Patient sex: M
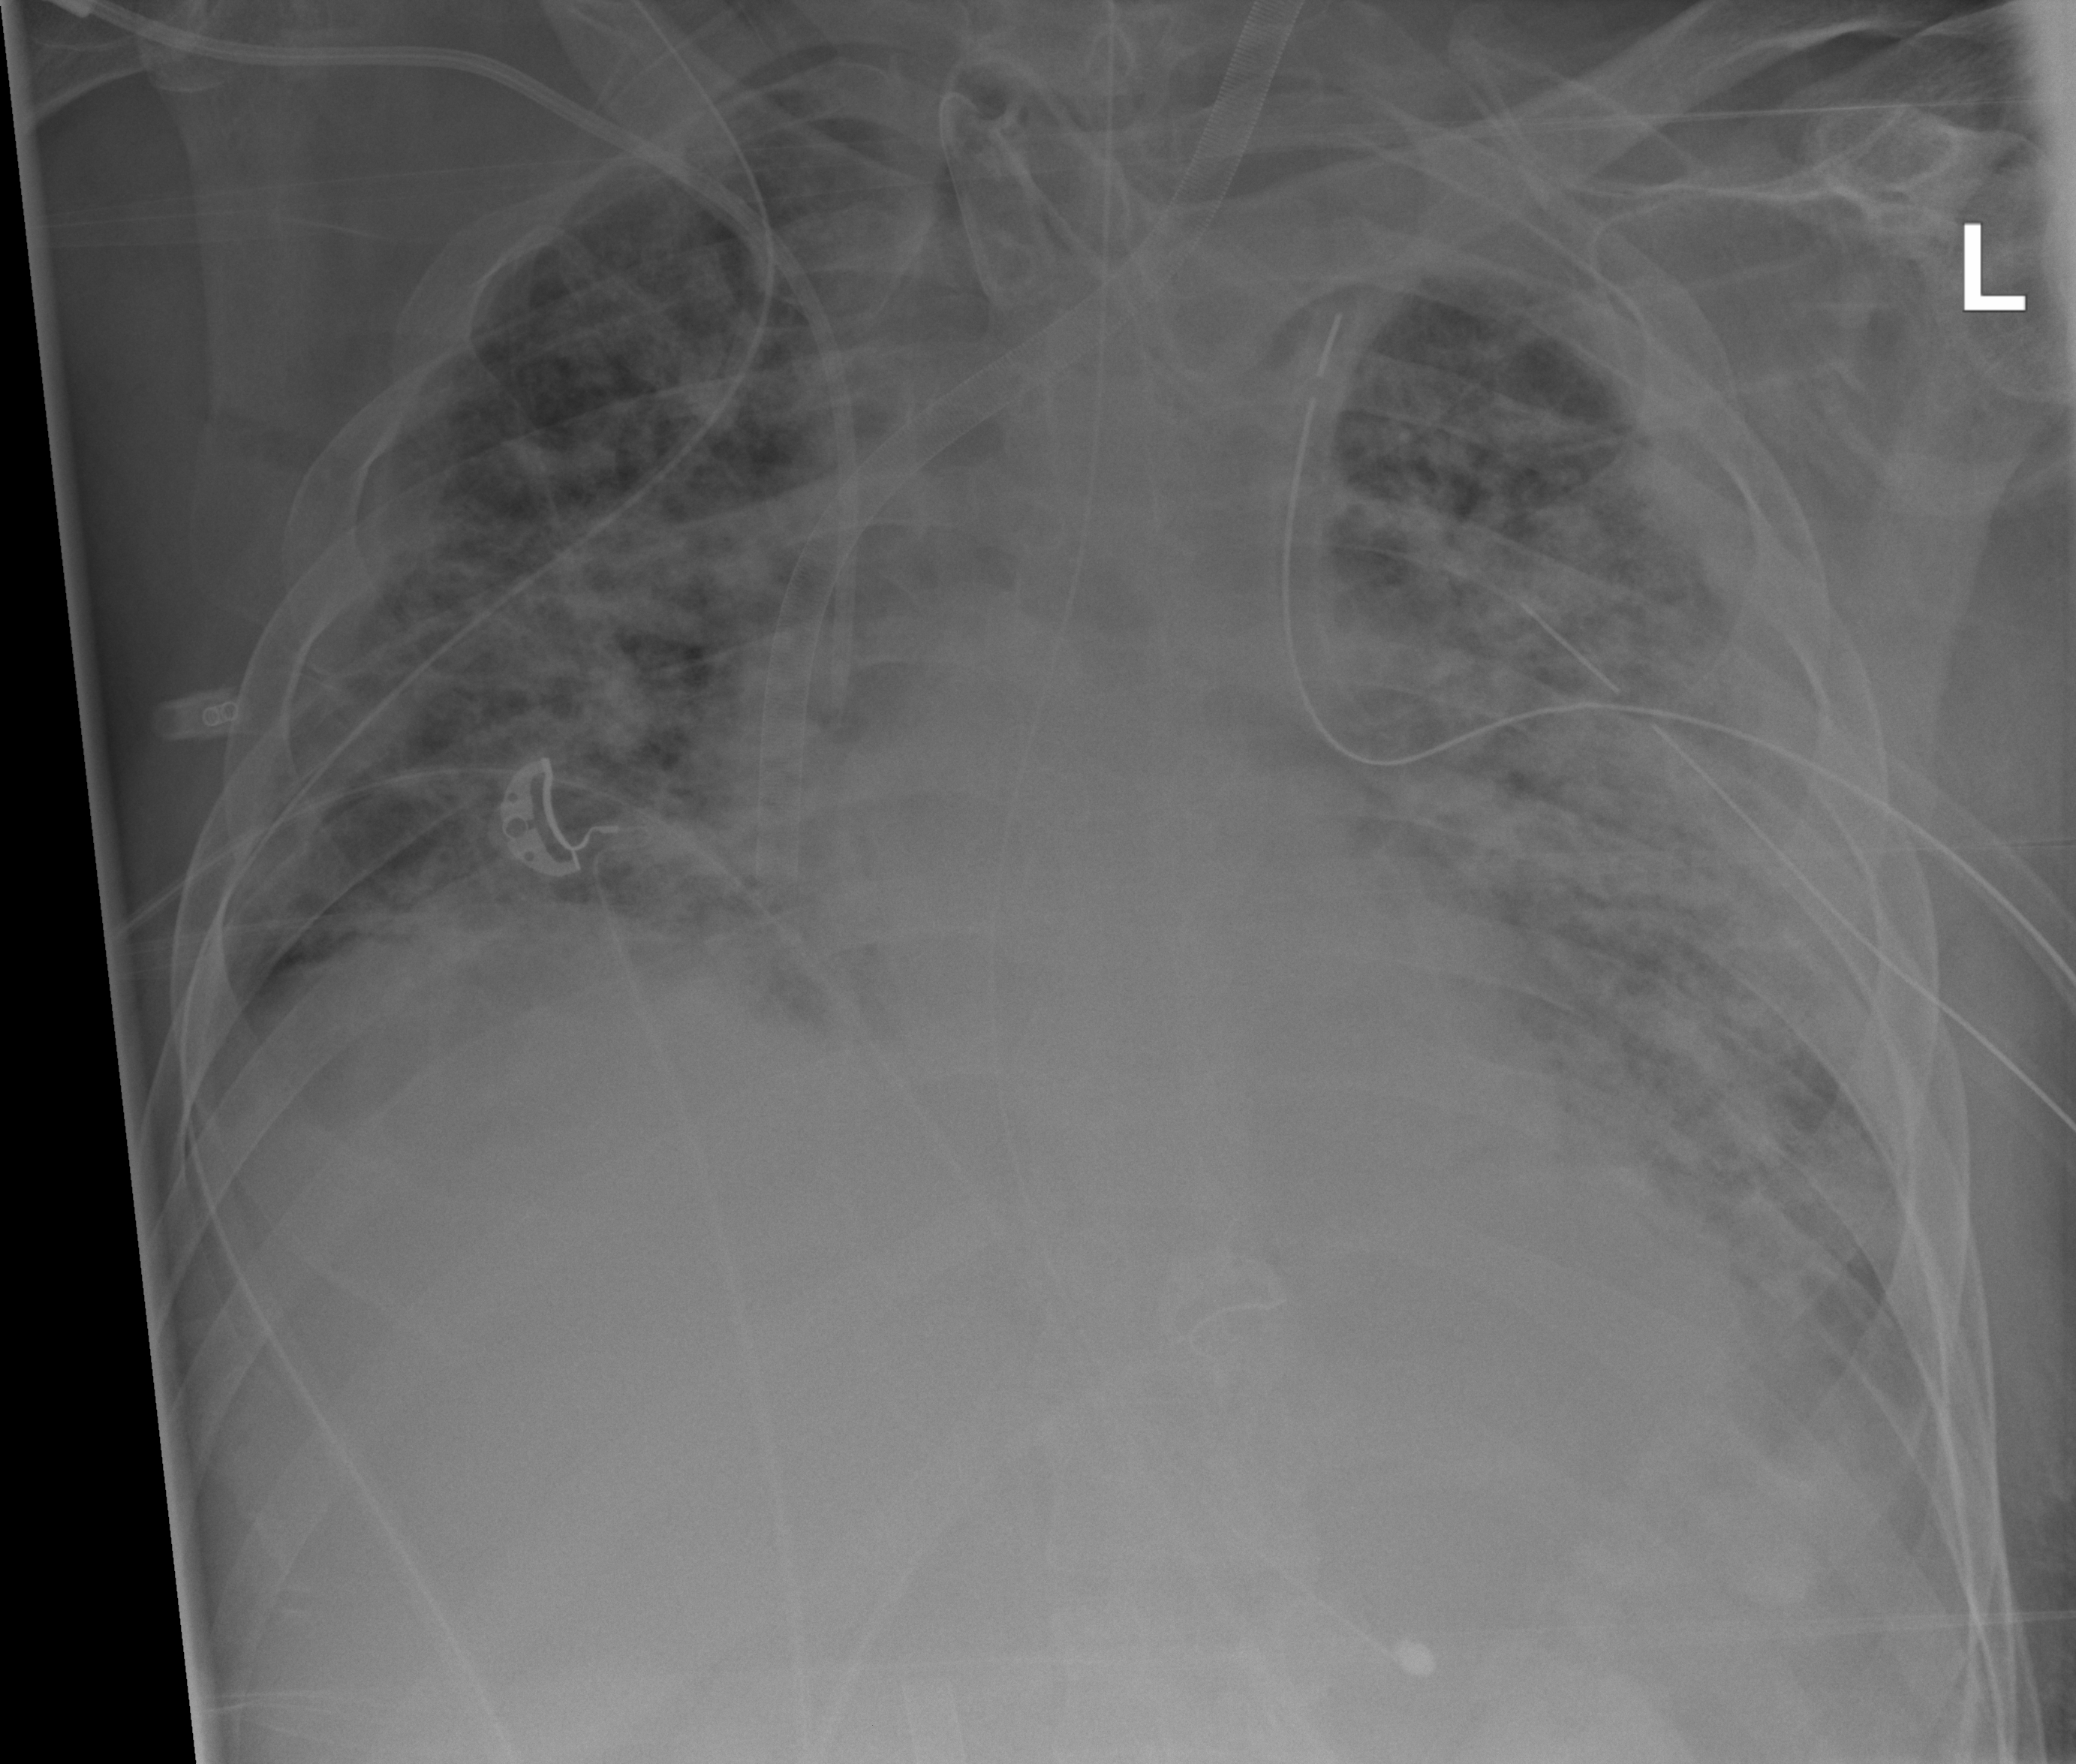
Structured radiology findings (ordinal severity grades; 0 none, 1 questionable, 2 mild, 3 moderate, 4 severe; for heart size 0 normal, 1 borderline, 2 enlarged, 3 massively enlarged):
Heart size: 1
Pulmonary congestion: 0
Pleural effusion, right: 2
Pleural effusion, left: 2
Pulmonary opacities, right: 3
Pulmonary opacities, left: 3
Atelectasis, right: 2
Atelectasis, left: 2